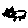
Label: cat